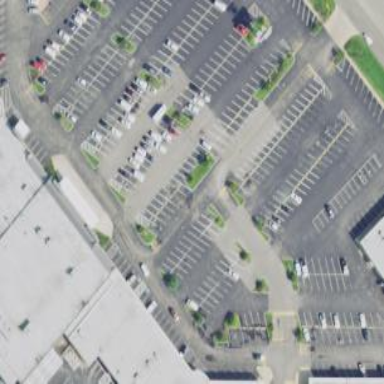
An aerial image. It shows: Retail building.